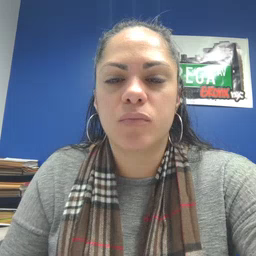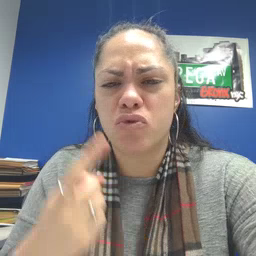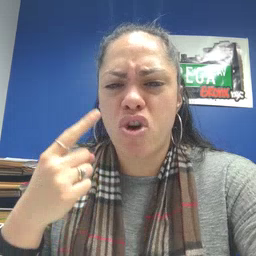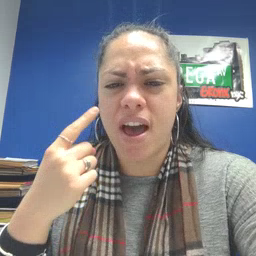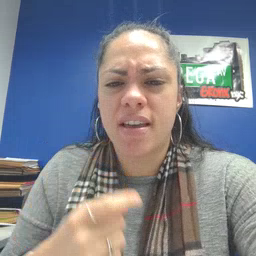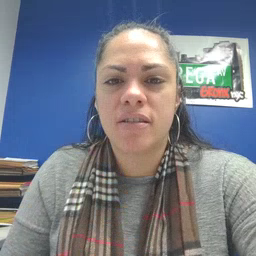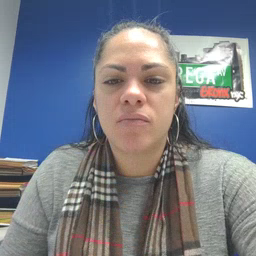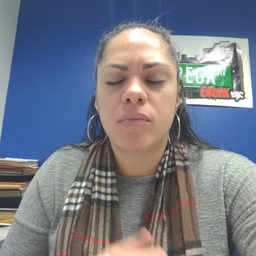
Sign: cry